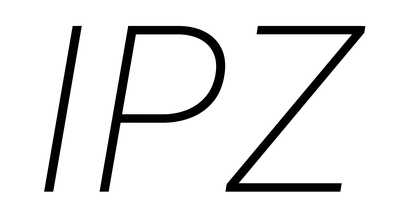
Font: Roboto-Italic_ExtraLight_Italic